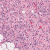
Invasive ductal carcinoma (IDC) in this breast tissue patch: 1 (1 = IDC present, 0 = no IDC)